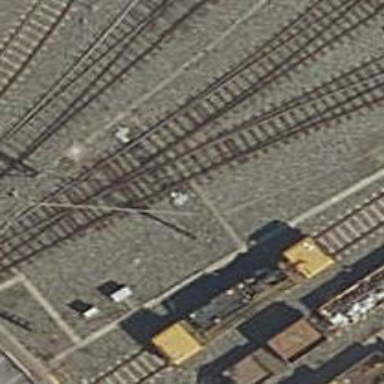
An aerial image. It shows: Railway switch.